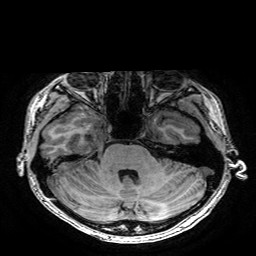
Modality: T1w
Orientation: coronal
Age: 20
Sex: female
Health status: healthy
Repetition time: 2.53 s
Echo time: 0.0034 s